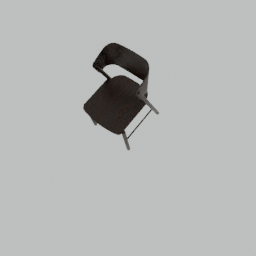
Label: furniture